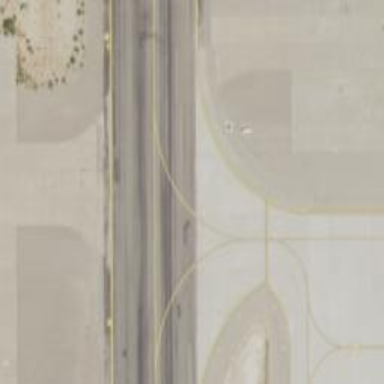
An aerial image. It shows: View of taxiway at the airport.